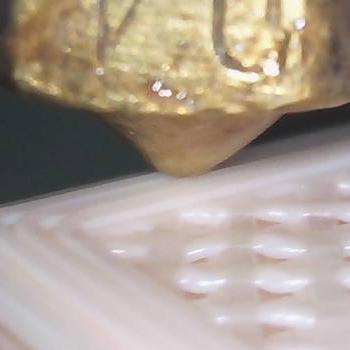
Flow rate: 62%